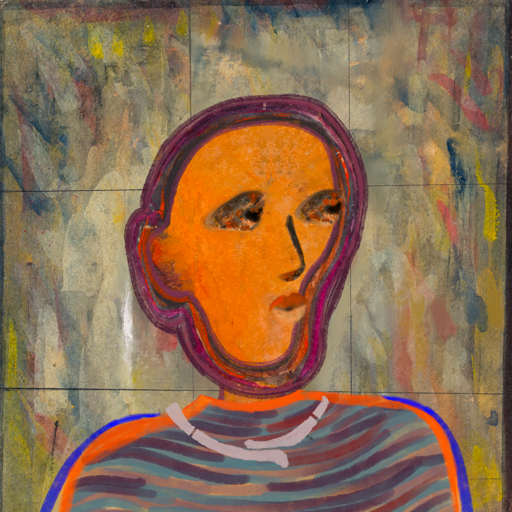
Background: GypsyMother, Head And Neck Side: Hypocrite_w_Hair, Face Side: Gypsy_Queen, Bust: Experience, Hair Side: Blank, Head Accessory: Blank, Second Necklace: Blank, Necklace: Hypocrite_2, Baby: Blank